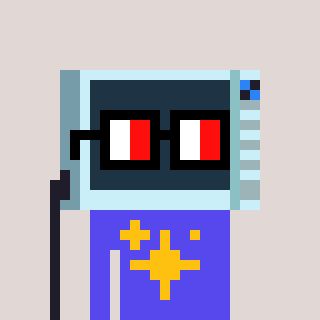
a pixel art character with square glasses with black frames and red eyes, a microwave-shaped head and a computerblue-colored body on a warm background